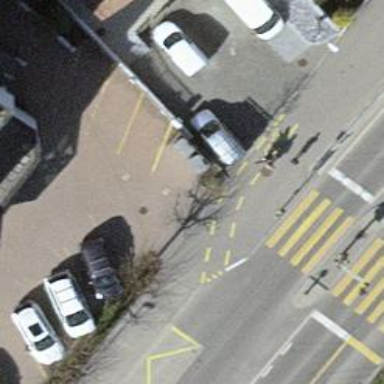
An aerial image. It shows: Residential road with asphalt surface. It includes shared cycle lane.